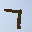
Label: 7